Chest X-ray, PA view. Patient: 63 years old, sex M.
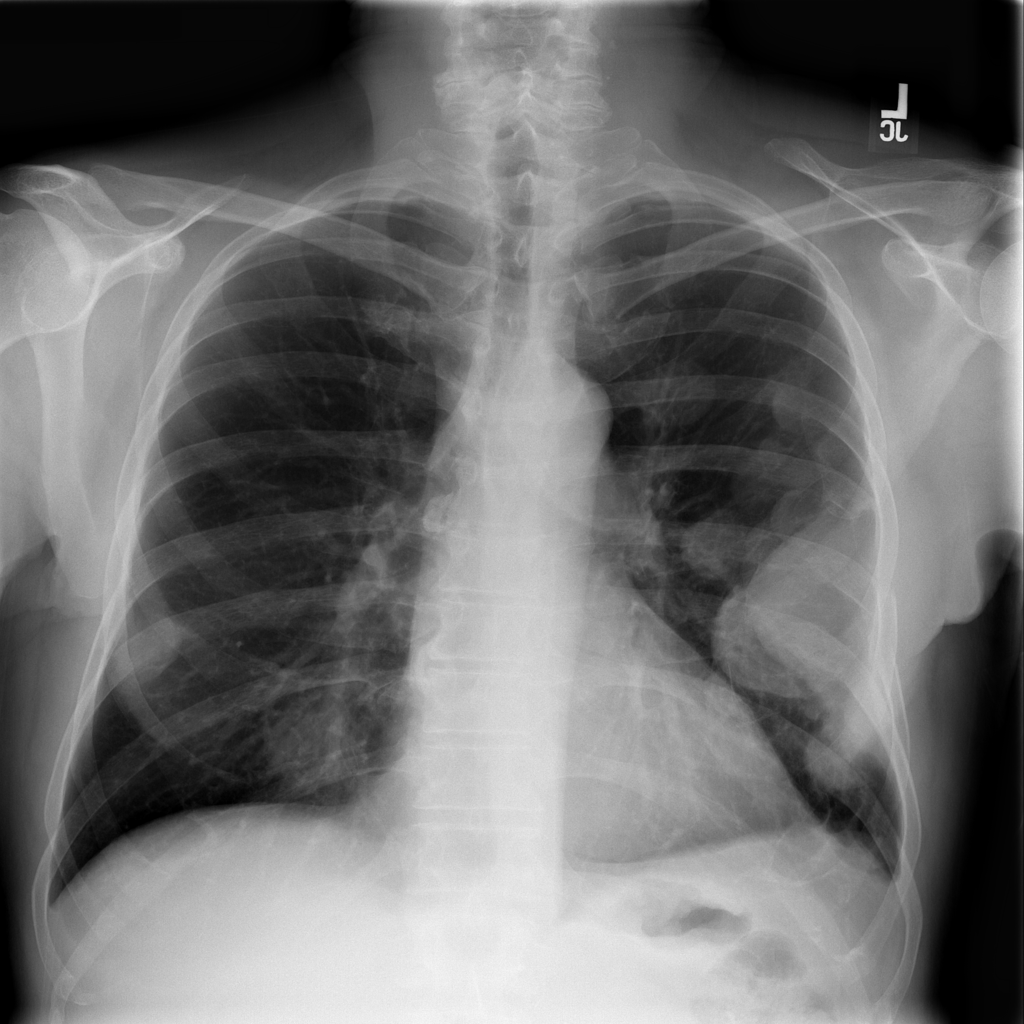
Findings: Emphysema, Mass